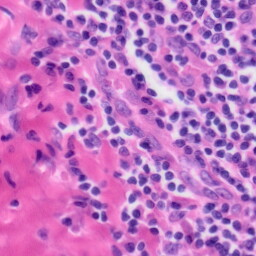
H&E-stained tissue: Tonsil